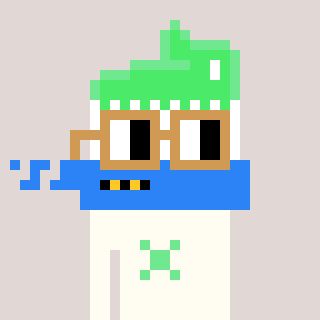
a pixel art character with square brown glasses, a toothbrush-shaped head and a grayscale-colored body on a warm background